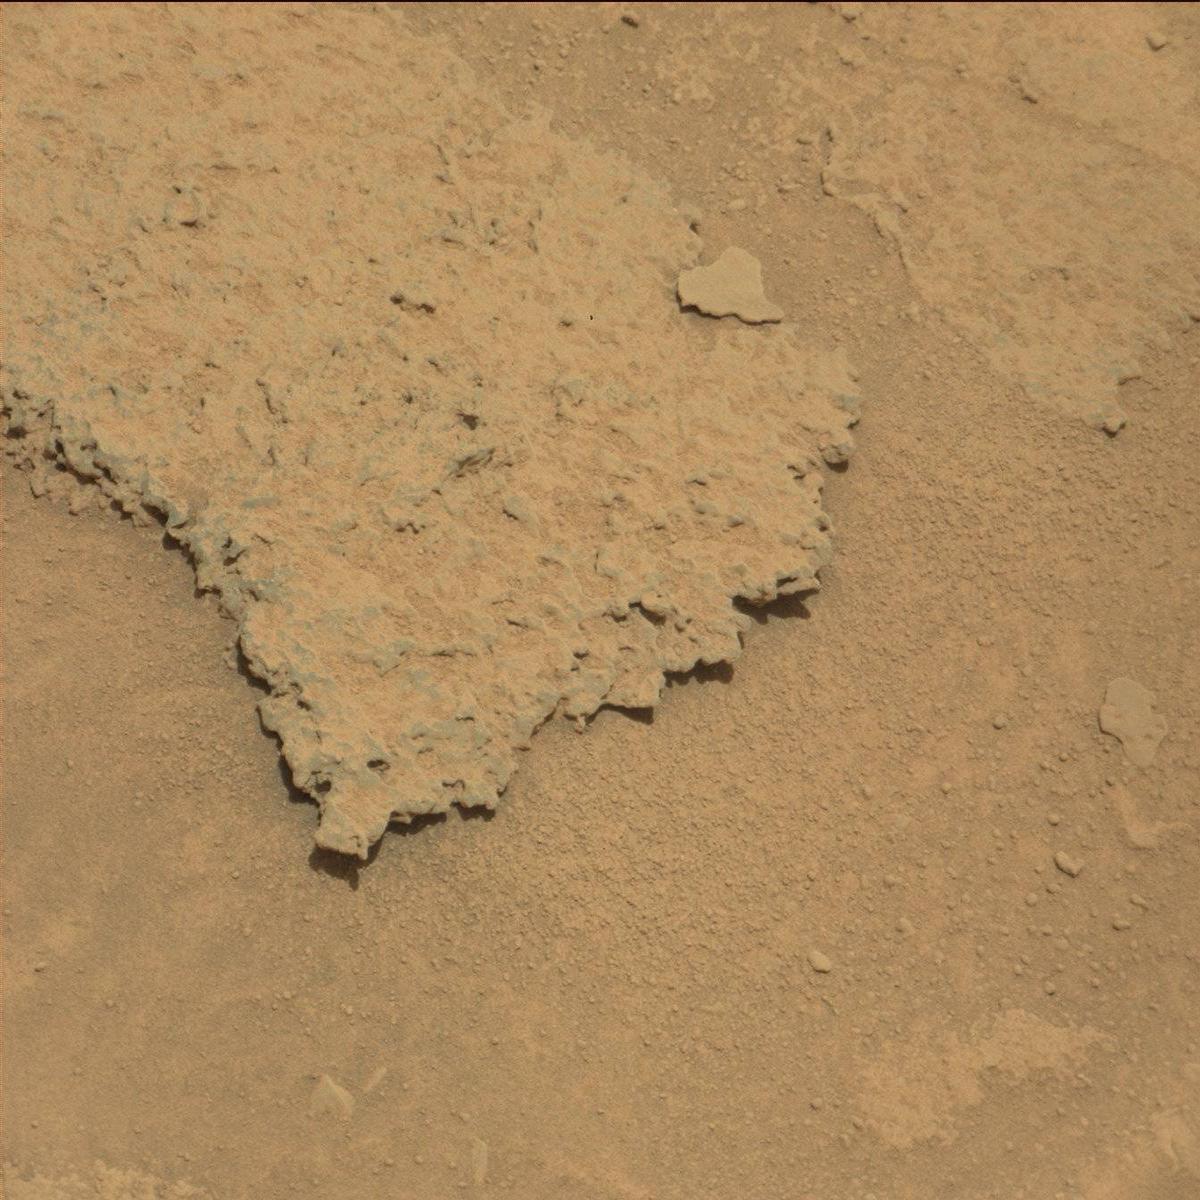
Terrain classes present: Bedrock, Rock, Sand / Soil